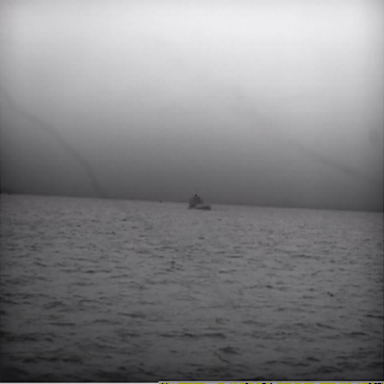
There is a liner in the infrared image.